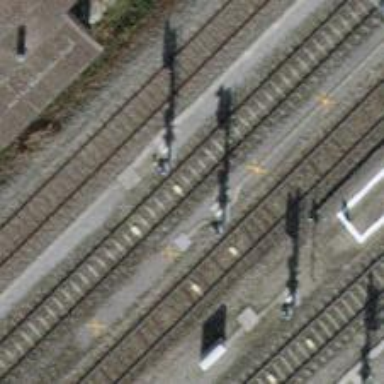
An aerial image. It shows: Railway signal.